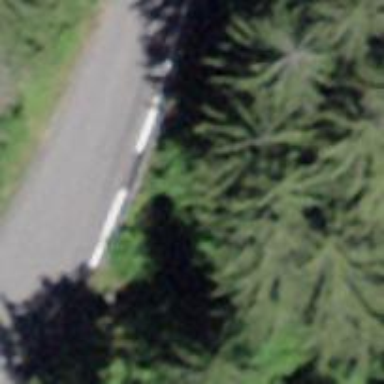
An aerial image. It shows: Unclassified road.